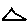
Label: triangle